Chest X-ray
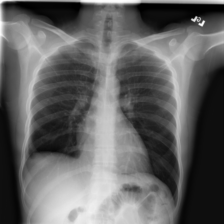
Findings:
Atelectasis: negative
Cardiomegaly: negative
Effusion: negative
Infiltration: negative
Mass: negative
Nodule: negative
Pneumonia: negative
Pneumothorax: negative
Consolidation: negative
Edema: negative
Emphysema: negative
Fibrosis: negative
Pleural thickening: negative
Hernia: negative